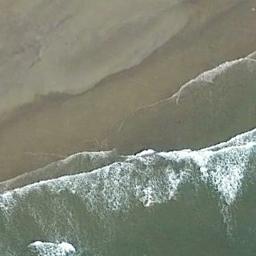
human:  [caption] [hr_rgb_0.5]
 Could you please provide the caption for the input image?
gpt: The beach with brown sand and the color of the seawater is green .

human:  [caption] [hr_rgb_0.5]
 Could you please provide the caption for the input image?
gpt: Green water and sandy beaches .

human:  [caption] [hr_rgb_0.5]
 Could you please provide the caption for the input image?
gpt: Waves of deep green water wash the beach .

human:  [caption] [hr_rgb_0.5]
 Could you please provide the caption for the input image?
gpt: There are green Spaces beside the beach .

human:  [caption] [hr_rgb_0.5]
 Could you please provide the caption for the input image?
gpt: There are water marks on the beach .